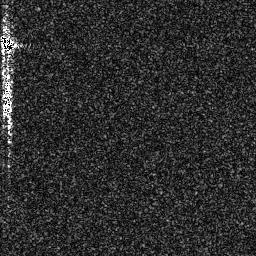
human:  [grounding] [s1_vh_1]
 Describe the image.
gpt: In the satellite image, there is  <ref>1 small ship </ref> <box>[[0, 12, 5, 21, 0]]</box> located at top left.